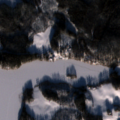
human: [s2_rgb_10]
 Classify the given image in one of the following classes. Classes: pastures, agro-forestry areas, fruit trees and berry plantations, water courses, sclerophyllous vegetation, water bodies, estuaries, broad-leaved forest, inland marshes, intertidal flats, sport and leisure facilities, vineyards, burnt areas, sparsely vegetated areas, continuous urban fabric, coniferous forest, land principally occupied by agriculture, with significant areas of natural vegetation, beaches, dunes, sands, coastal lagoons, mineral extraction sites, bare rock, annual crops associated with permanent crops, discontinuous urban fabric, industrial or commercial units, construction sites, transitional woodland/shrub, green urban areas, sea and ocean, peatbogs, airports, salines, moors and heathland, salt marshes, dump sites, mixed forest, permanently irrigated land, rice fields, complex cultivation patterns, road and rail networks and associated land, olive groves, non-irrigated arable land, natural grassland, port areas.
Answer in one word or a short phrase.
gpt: land principally occupied by agriculture, with significant areas of natural vegetation, coniferous forest, mixed forest, water bodies